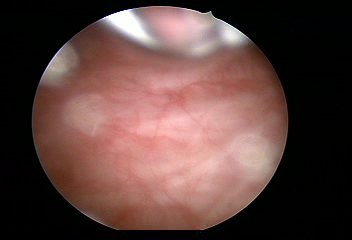
Modality: WLC
Class: Foreign bodies
Subclass: AirBubble
Bladder cancer association: No
Annotated structures: Air bubble